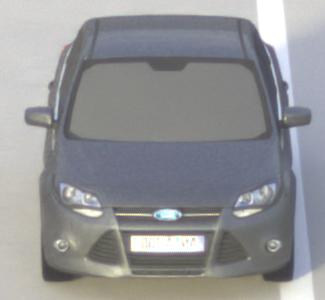
Make: Ford
Model: Focus 1.6 Ti-VCT
Detailed model: Focus (III)
Model produced from: 2011/09
Model produced until: 2014/09
Doors: 5
Color: gray
Road condition: dry road
Daytime: morning or afternoon
Contrast: medium contrast